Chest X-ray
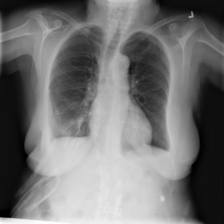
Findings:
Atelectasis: negative
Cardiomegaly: negative
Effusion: negative
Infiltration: negative
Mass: negative
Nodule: negative
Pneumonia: negative
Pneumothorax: negative
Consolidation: negative
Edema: negative
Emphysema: negative
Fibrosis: negative
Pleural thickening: negative
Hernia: negative